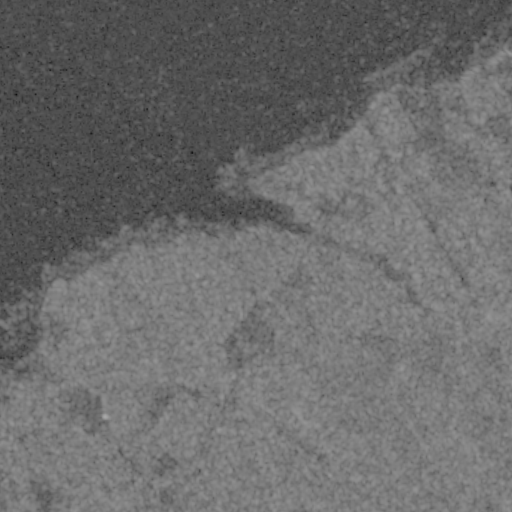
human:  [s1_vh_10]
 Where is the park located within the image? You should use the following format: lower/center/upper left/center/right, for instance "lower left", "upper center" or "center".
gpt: The park is located in the lower left of the image.
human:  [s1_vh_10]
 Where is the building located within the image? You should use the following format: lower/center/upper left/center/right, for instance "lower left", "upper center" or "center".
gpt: There is no building in the image.

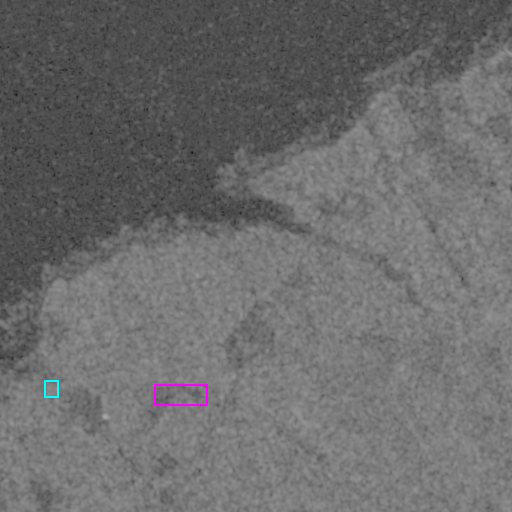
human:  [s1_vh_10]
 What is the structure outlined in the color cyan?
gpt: The structure outlined in cyan is a park.
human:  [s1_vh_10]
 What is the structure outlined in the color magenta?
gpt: The structure outlined in magenta is a quarry.
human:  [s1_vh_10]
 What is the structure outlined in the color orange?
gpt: There is no orange outline.